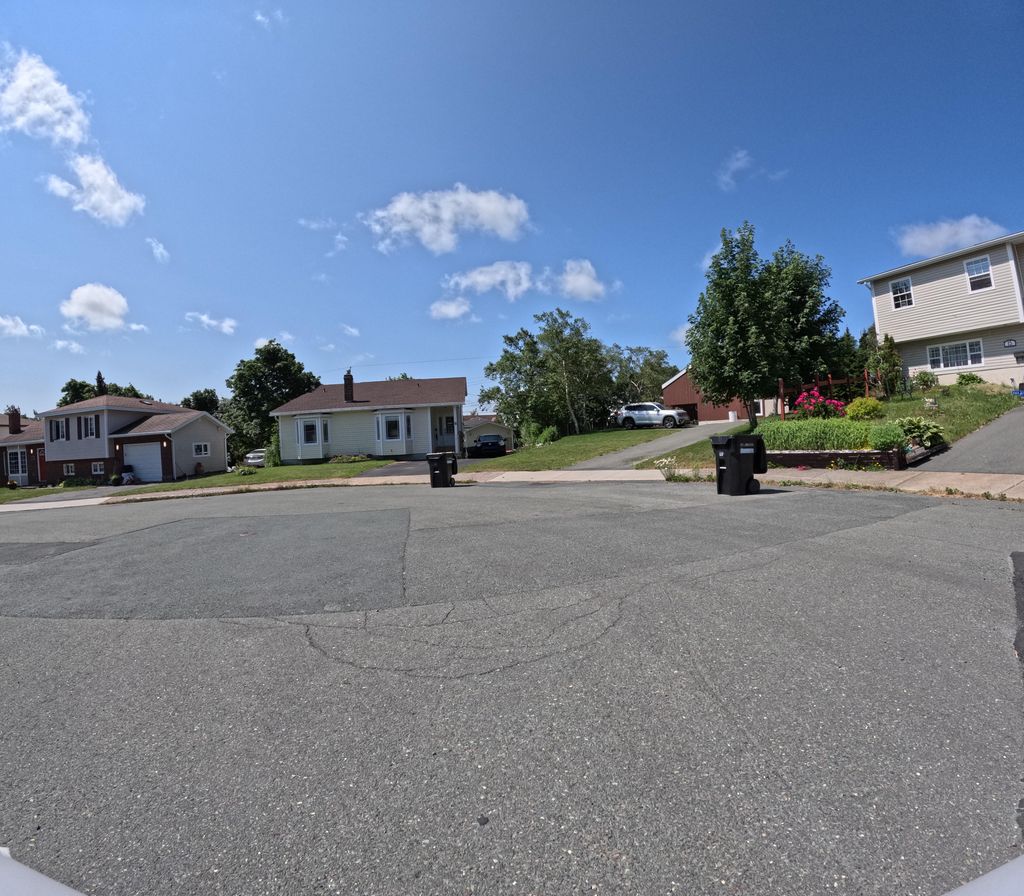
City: st_johns